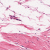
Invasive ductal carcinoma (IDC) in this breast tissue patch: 0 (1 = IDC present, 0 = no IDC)